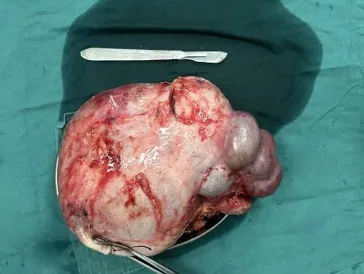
Postoperative gross morphology of a typical Xp11.2 translocation RCC. (a) Specimen obtained on RN, showing multiple protruding masses.
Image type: medical_photograph (other_medical_photograph)